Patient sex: M
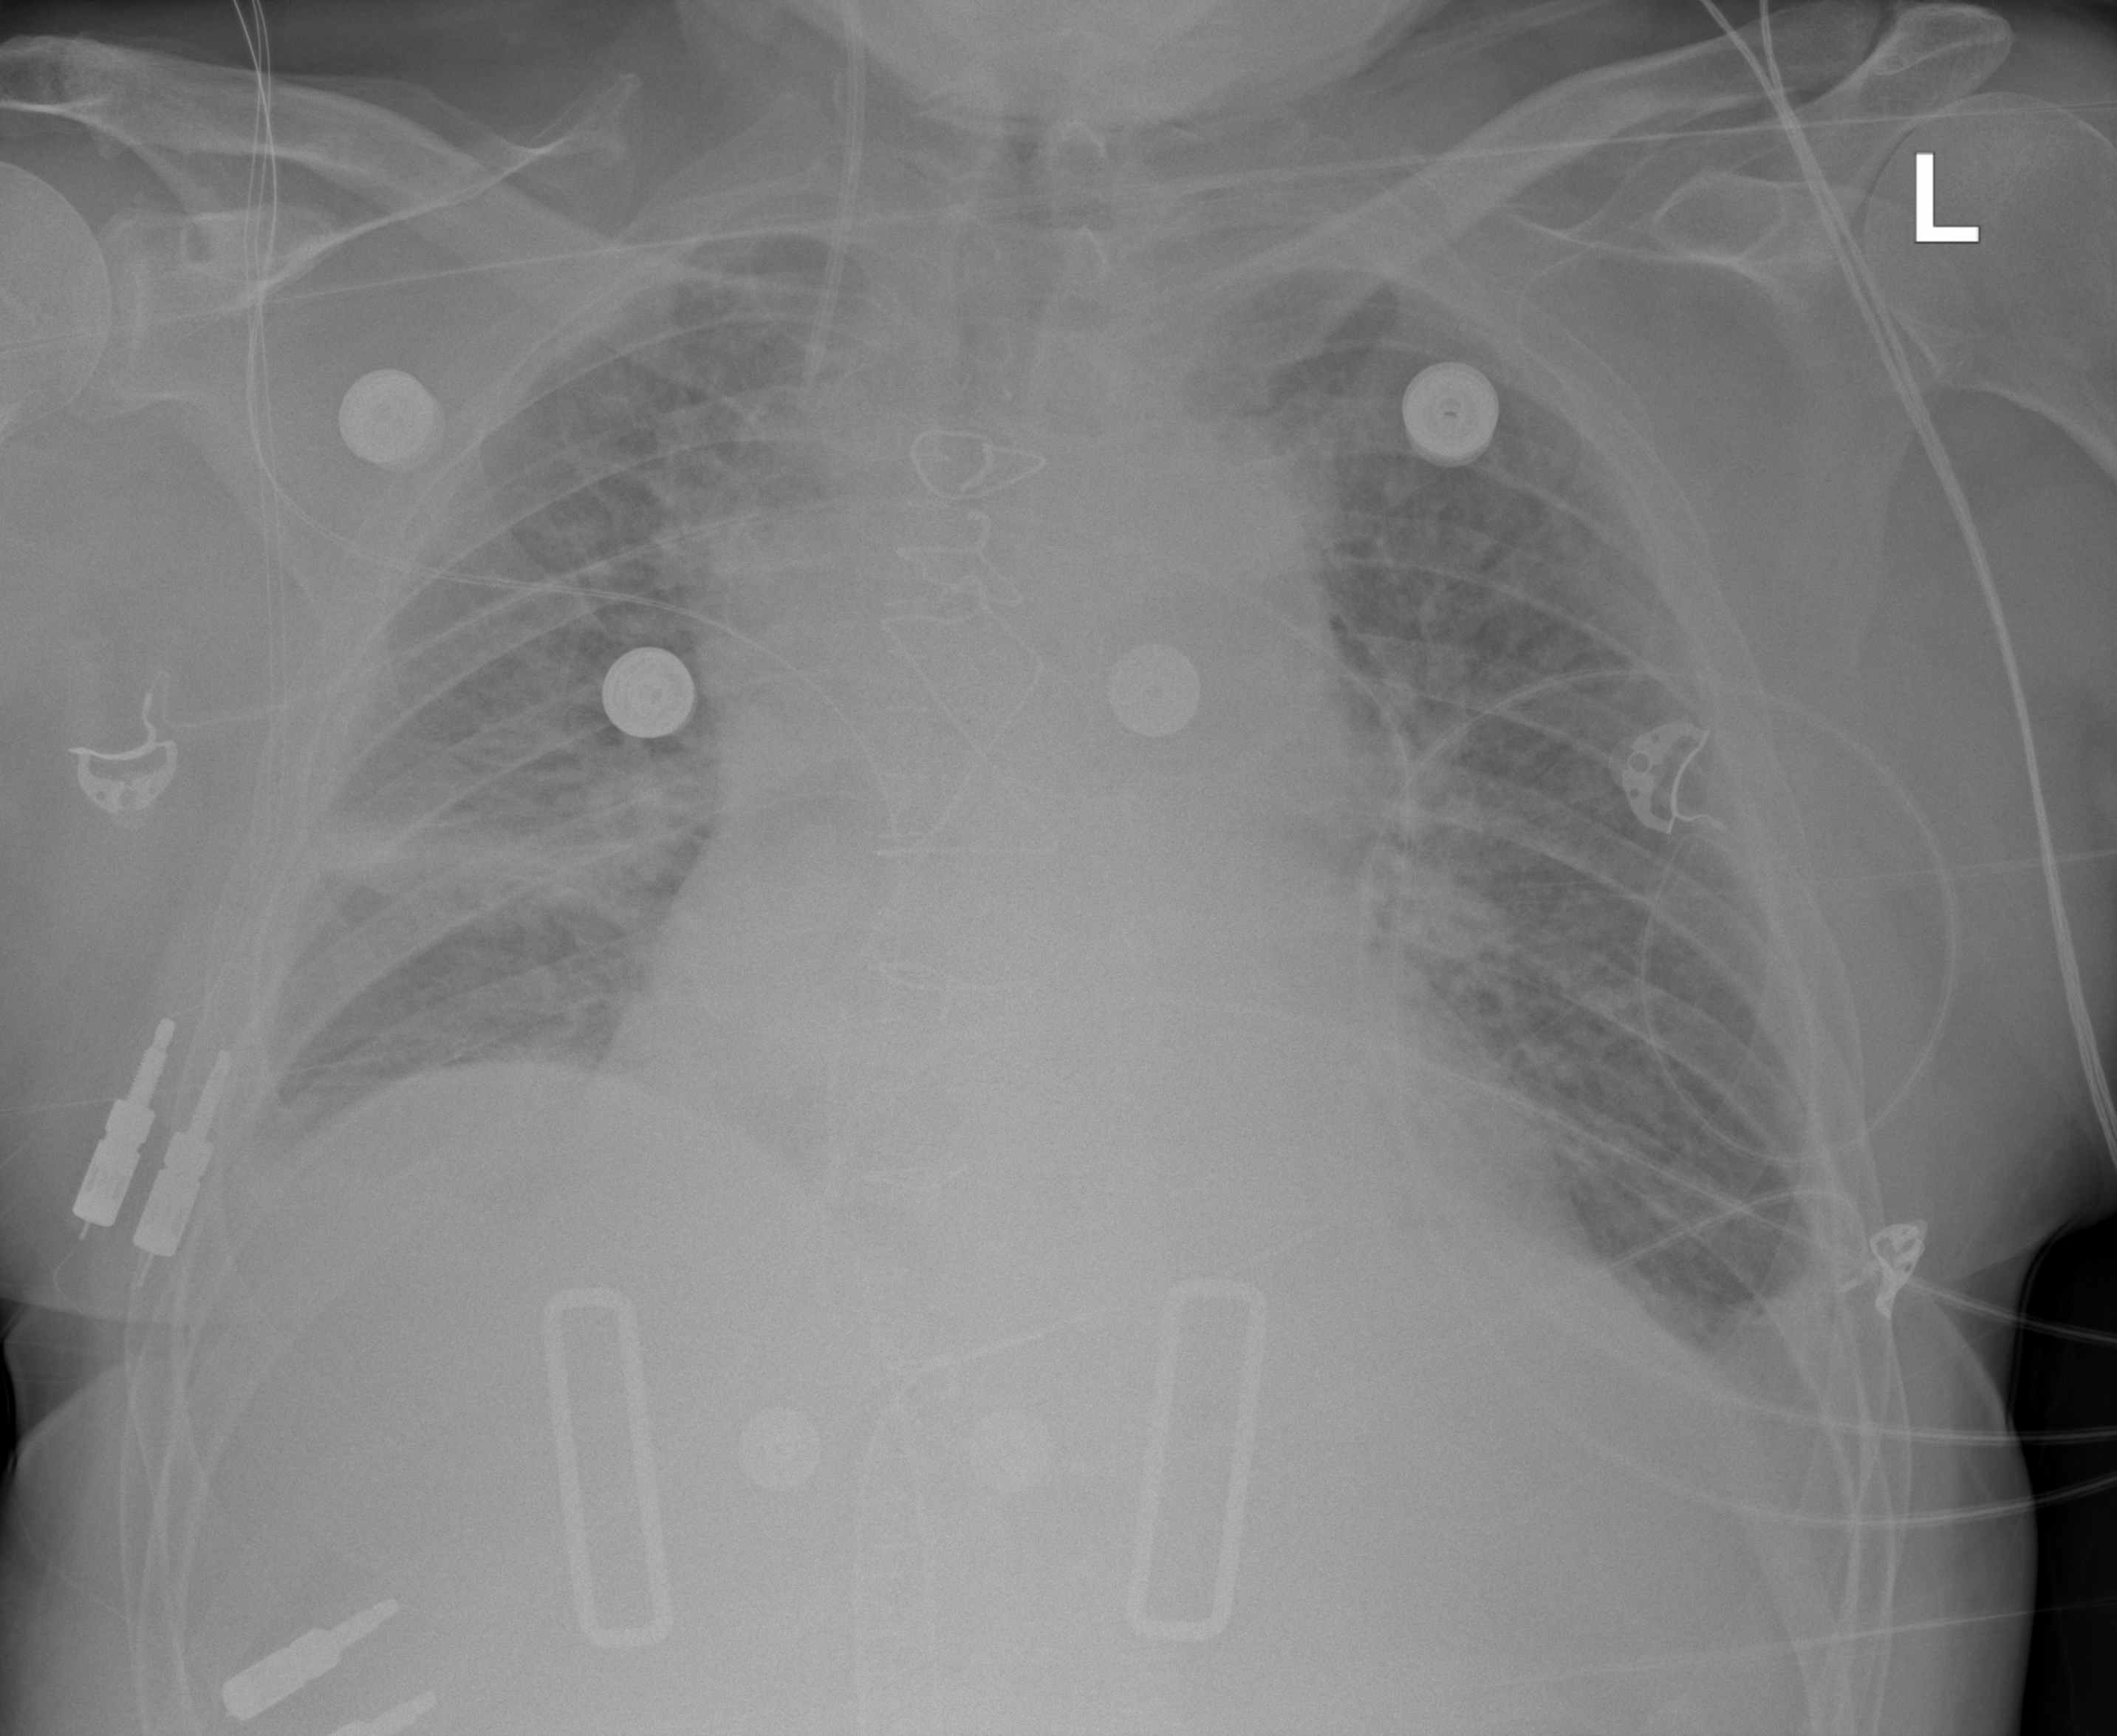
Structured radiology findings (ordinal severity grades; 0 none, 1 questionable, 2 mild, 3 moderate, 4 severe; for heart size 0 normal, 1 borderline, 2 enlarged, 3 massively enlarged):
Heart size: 1
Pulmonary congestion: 2
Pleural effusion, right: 2
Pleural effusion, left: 2
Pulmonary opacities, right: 2
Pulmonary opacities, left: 1
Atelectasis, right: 2
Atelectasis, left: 2